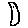
Label: moon